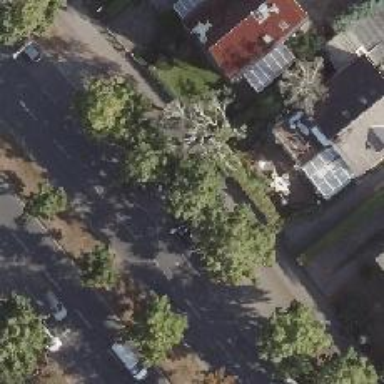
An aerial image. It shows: Avenue of deciduous broadleaved trees.